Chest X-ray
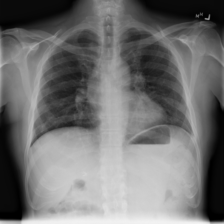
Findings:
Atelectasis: negative
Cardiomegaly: negative
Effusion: negative
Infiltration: negative
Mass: negative
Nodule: negative
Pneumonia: negative
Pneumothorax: negative
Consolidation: negative
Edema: negative
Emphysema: negative
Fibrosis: negative
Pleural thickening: negative
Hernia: negative